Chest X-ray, AP view. Patient: 64 years old, sex M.
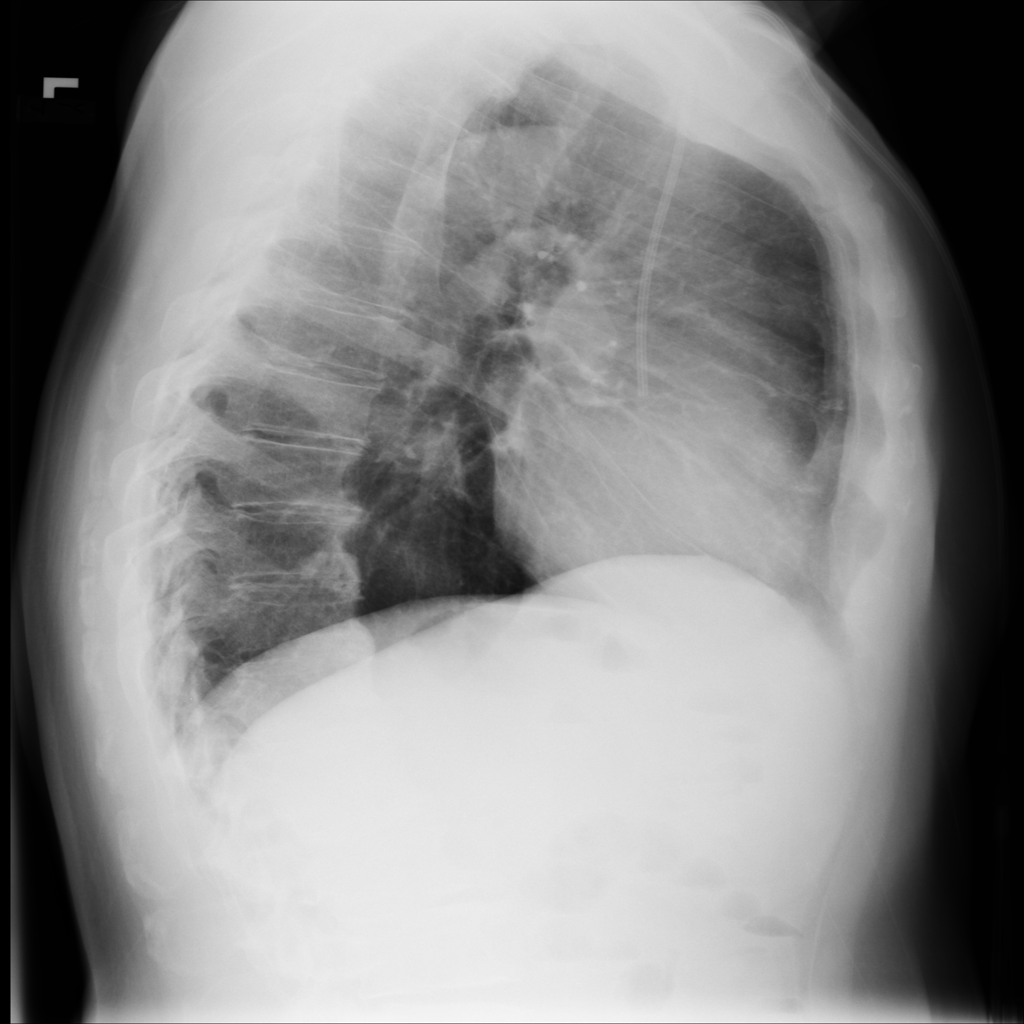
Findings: No Finding